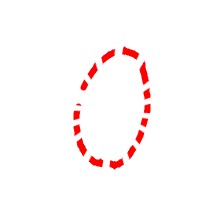
Shape: circle